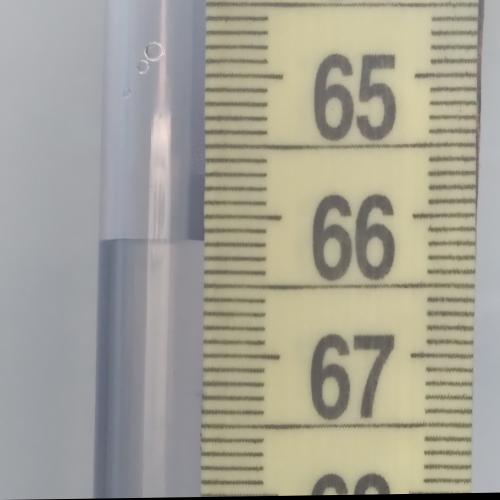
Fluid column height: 66.2 cm